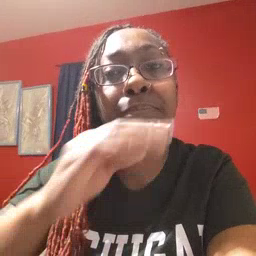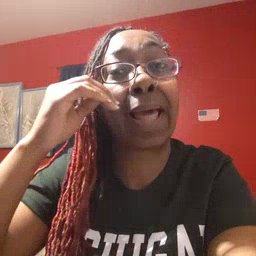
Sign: smile